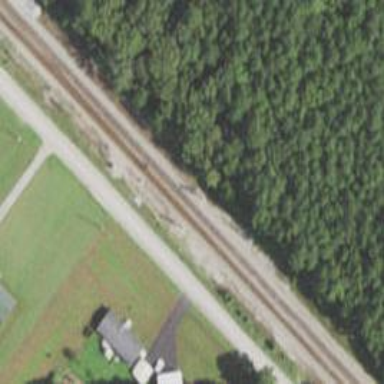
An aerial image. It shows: Railway signal.